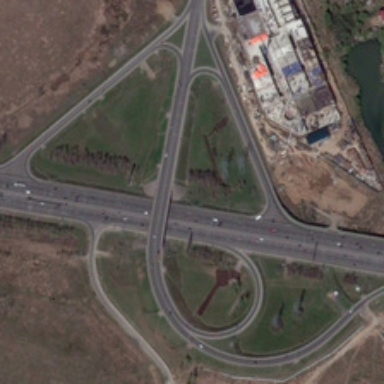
Some buildings and a pond are near a viaduct .